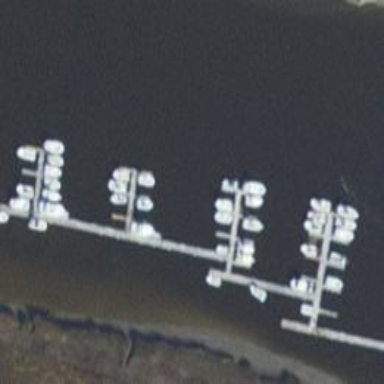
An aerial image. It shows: Pier with mooring facilities.